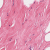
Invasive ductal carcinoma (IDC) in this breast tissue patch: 0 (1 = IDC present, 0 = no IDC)